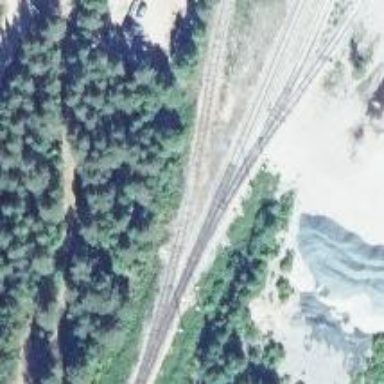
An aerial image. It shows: Wedge used for railway derailment.